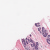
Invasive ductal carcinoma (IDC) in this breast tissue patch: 0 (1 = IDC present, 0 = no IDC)